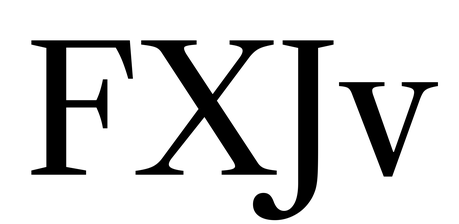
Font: LibreCaslonText_Regular